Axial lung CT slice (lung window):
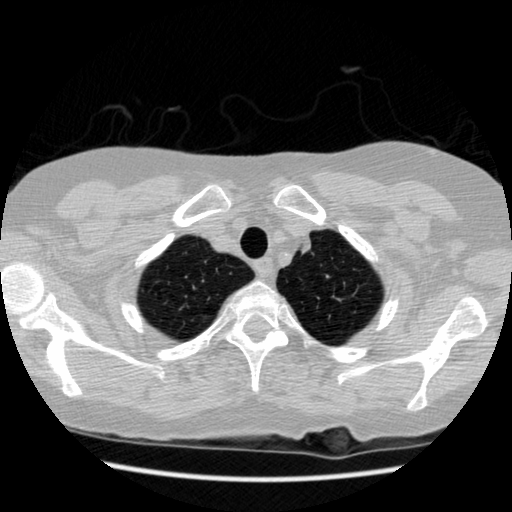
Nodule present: no